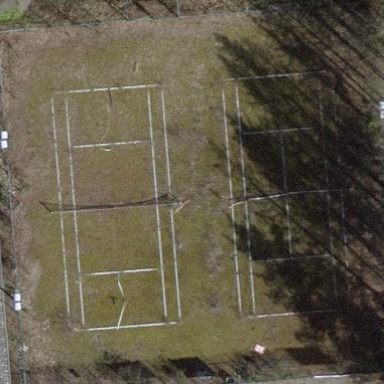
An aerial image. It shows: Tennis court on pitch.